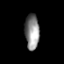
Tissue: prostate
Cell type: T cells
Senescence score: 0.2798
Nuclear area (px): 496
Mean DAPI intensity: 137.972